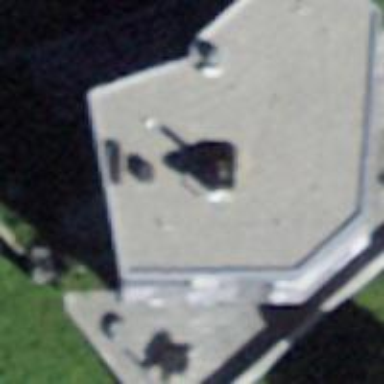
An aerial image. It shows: Building with tiled roof.